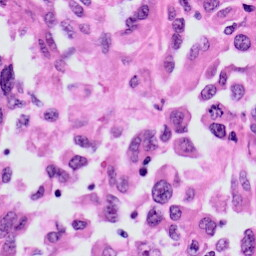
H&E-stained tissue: Skin